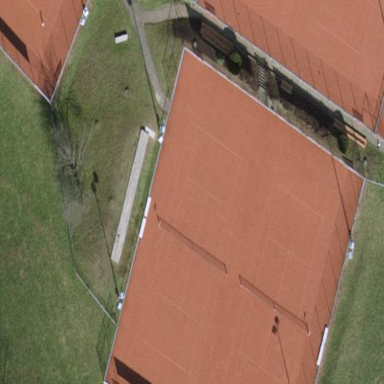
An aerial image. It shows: Clay tennis court pitch.